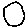
Label: circle